Question: I can't find some informations about android application (not activities) lifecycle. My question is, how the application is working, when I treat it like a java programm - when it's initializing for example static objects. I'm adding a small graphic, that is showing my point of view - I'll be greatfull if someone could tell me, if I'm thinking correct :-)

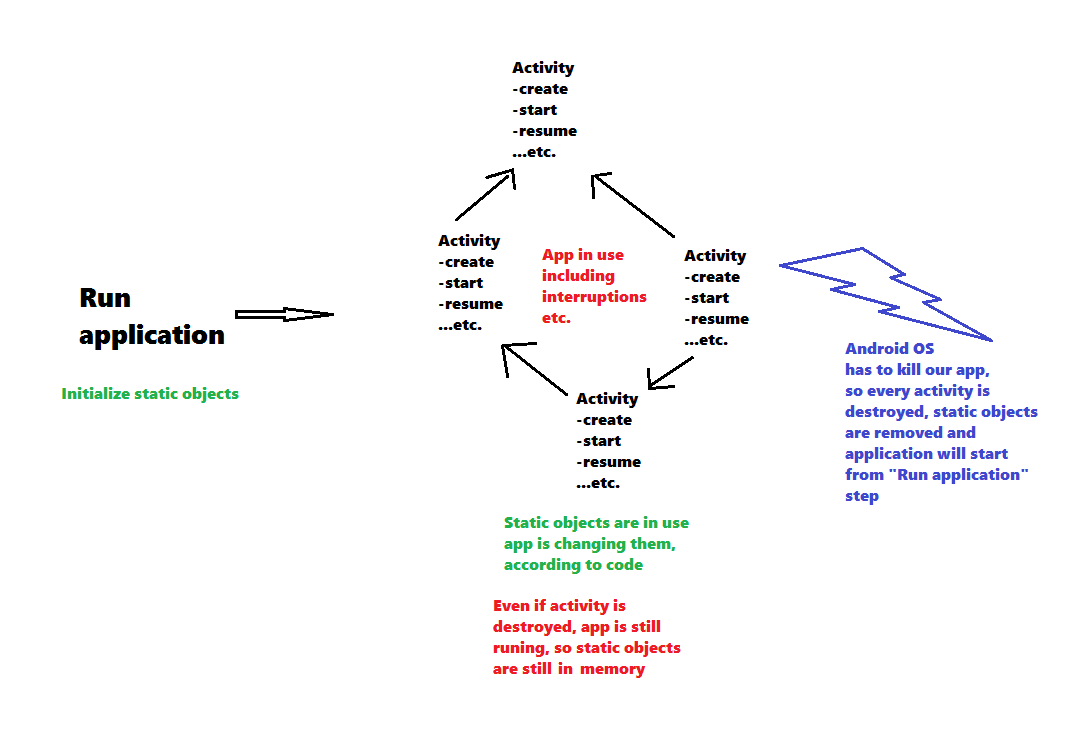
Answer: For the application lifecycle, as per Android API Guide:
By default, every app runs in its own Linux process. Android starts the process when any of the app's components need to be executed, then shuts down the process when it's no longer needed or when the system must recover memory for other apps.
For static objects, they are initialized only once and are initialized when the class (which they are member of) gets loaded by ClassLoader. They will remain in memory until the class is unloaded. To read more about it, check <URL>
For activities, they have a <URL>.